Question: I am using OptaPlanner for a business related optimization.
Concerning 6.1.0. Final version: When I modify the optimization problem, so that a vehicle has to arrive inside of a time window (with earliest possible and latest possible arrival time, punished by hardscores when too early or too late) and when I take only 1 vehicle with two customers, whereby timewindow 1 is much earlier than timewindow 2 (end of timewindow 1 + travelling time to customer 2 < start of timewindow 2) then the vehicle meets the timewindow 1 exactly at earliest time, but the arrival at customer 2 is too early.

The vehicle (2363) starts from depot 270 first to customer 13 (time window is 8:50-10:50) and arrives exactly at 8:50. The working duration there is 75 min. The departure is at 10:05 and the vehicle arrives at 10:12 at customer 16 (time window is 15:45-17:45).
In some business cases it is better to wait instead to arrive too early.
PS: The circles show the time window of possible arrival time (inner circle: 0-12h, outer circle: 12-24h). Times and distances between locations are determined from GraphHopper
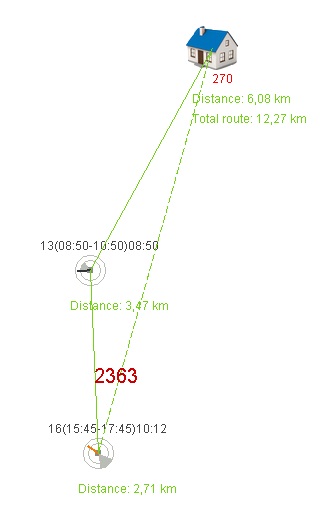
Answer: So you want to wait at the previous standstill (= the previous customer or the depot), instead of at the current customer?
In the OptaPlanner VRP example, 'departureTime = arrivalTime + duration'. So 'arrivalTime' is a shadow variable (based on 'previousStandstill') and departureTime is just a calculation on top of that (so 'departureTime' itself is not shadow variable, because it isn't even a field (or put differently because it's not a java variable it's cannot be a planning variable (genuine or shadow)).
In your variant, make 'departureTime' a shadow variable too, defined as follows: 'departureTime = Math.max((arrivalTime + duration), nextCustomer.readyTime - drivingTime)'. That new shadow variable (and therefor it's VariableListener) depends on the planning variables 'arrivalTime' and 'nextCustomer'. So a shadow var depending on shadow vars.
Notice how there's NO cycle in this proposal: nextCustomer.readyTime is used, but readyTime is a problem fact.
You might need to upgrade to '6.2.0.CR2' or higher for this, because 6.1 might not yet support shadow variables that depend on shadow variables (I don't recall any more). I also fear that optaplanner doesn't automatically reorder variable listener triggering yet to follow the hierarchy (feel free to make a jira about that), so that means you'll have to declare the getters with variable listeners as follows: previousStandstill, nextCustomer, arrivalTime, departureTime.
VariableListener triggering order will be formalized more in future versions.